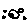
Label: circle